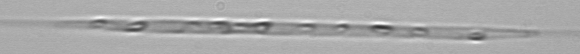
Label: Rhizosolenia